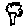
Label: tree